Aerial crown-view tile of a tropical tree (Barro Colorado Island, Panama), acquired 20250818:
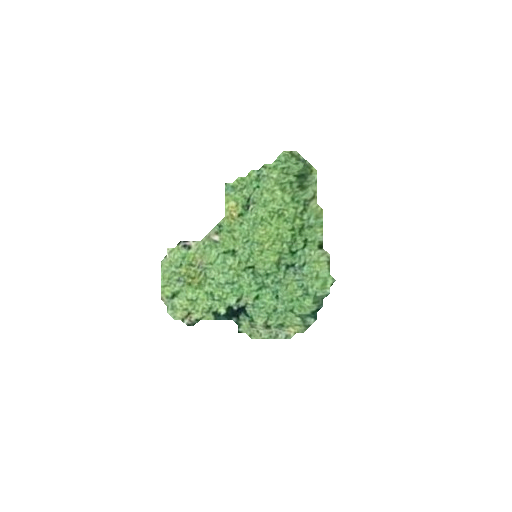
Species: Inga marginata
GBIF accepted scientific name: Inga marginata
Crown area: 30.073 m²